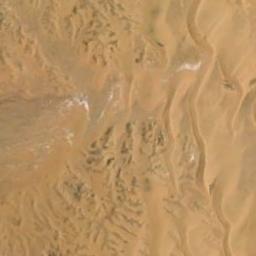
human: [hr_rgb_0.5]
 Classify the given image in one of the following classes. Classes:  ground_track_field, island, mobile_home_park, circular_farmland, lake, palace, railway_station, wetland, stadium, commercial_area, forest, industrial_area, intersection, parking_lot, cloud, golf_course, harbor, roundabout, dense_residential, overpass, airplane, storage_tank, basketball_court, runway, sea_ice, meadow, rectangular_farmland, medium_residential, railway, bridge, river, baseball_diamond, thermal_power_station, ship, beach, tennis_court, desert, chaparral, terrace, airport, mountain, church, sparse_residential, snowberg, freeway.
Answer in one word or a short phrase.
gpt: desert